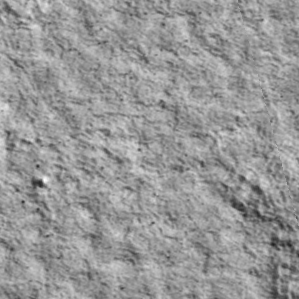
Label: non_frost